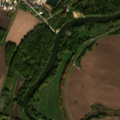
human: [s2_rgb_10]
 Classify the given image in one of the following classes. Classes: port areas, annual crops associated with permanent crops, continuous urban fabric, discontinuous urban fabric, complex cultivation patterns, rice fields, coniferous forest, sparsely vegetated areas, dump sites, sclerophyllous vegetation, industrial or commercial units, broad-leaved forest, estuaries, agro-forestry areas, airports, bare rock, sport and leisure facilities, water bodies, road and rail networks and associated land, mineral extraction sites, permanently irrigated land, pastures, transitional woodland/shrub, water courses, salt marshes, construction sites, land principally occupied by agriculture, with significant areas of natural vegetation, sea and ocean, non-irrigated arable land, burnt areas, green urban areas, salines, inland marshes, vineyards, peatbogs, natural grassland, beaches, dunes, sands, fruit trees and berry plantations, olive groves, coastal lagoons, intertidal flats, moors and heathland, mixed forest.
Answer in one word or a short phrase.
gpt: discontinuous urban fabric, non-irrigated arable land, pastures, land principally occupied by agriculture, with significant areas of natural vegetation, broad-leaved forest, water courses